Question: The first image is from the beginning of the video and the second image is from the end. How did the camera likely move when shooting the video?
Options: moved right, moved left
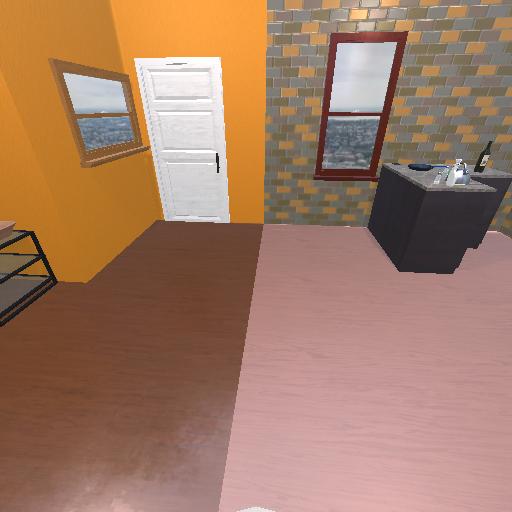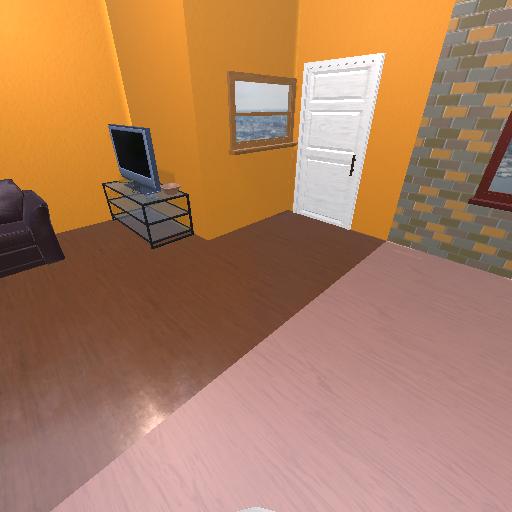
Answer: moved right